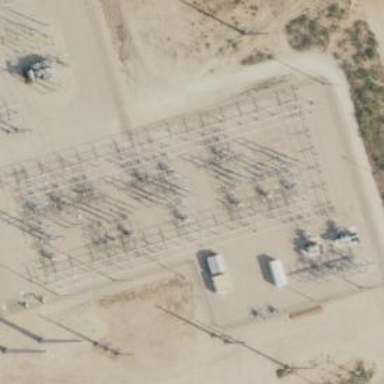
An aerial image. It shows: Switch used for power control.